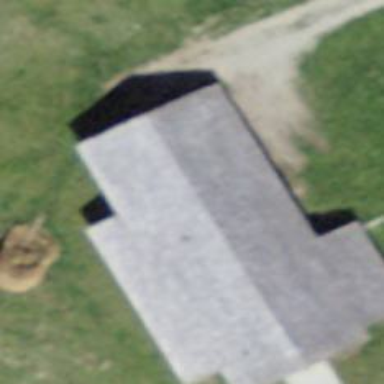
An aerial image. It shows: Farm auxiliary building.